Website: home-depot
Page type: delivery-shipping
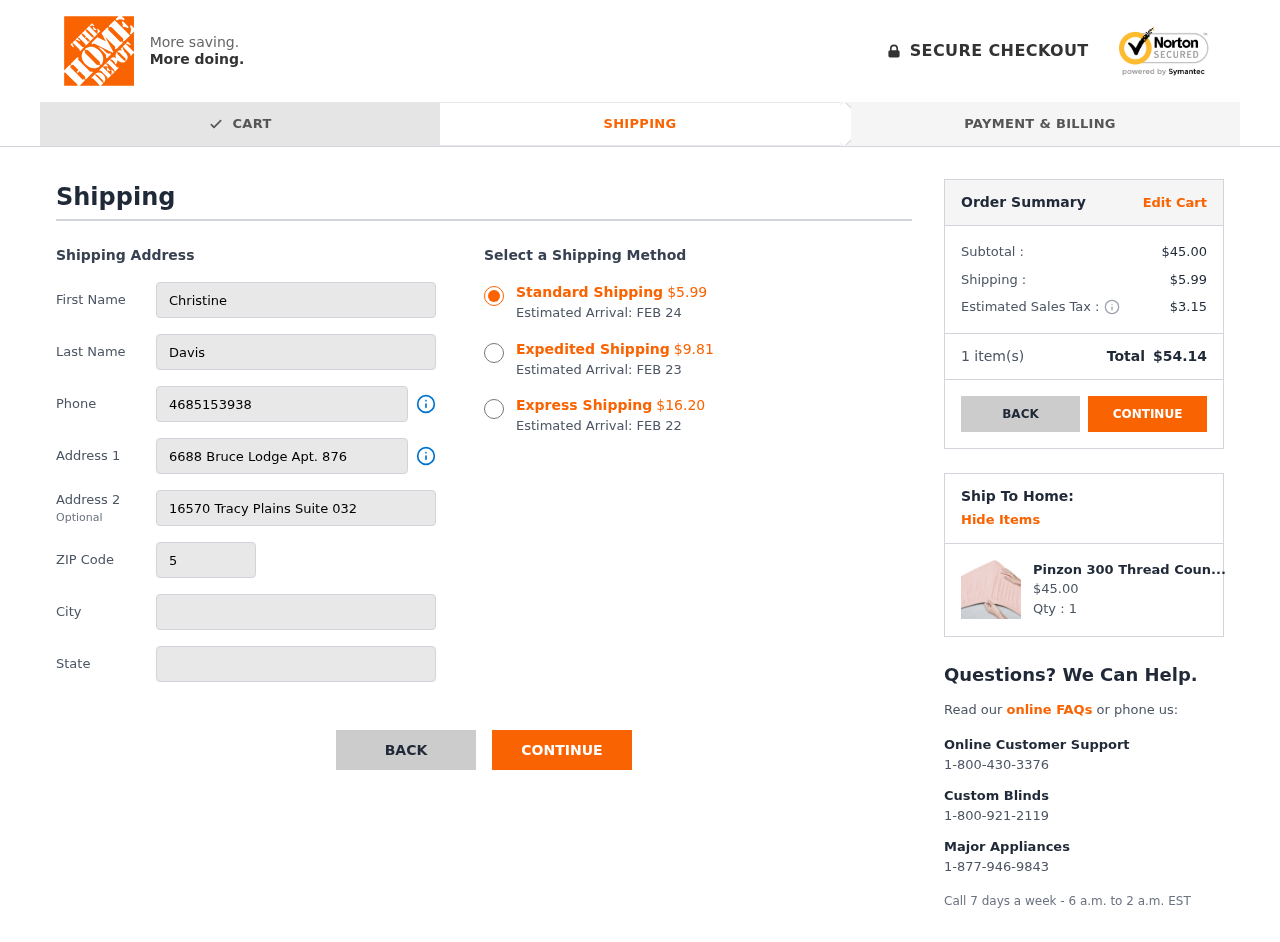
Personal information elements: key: PII_CITY
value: West Anthonymouth
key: PII_FIRSTNAME
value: Christine
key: PII_LASTNAME
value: Davis
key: PII_PHONE
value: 4685153938
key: PII_POSTCODE
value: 51308
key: PII_STATE
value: Iowa
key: PII_STREET
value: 6688 Bruce Lodge Apt. 876
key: PII_STREET2
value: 16570 Tracy Plains Suite 032
Product elements: key: PRODUCT1_NAME
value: Pinzon 300 Thread Count Organic Cotton Fitted Sheet (Pack of 2)
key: PRODUCT1_PRICE
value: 45
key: PRODUCT1_QUANTITY
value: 1
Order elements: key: ORDER_SHIPPING_COST_STANDARD
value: $5.99
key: ORDER_DELIVERY_DATE
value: FEB 24
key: ORDER_SHIPPING_COST_EXPEDITED
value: $9.81
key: ORDER_DELIVERY_DATE_EXPEDITED
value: FEB 23
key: ORDER_SHIPPING_COST_EXPRESS
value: $16.20
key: ORDER_DELIVERY_DATE_EXPRESS
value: FEB 22
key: ORDER_SUBTOTAL
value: $45.00
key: ORDER_SHIPPING_COST
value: $5.99
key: ORDER_TAX
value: $3.15
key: ORDER_NUM_ITEMS
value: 1
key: ORDER_TOTAL
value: $54.14